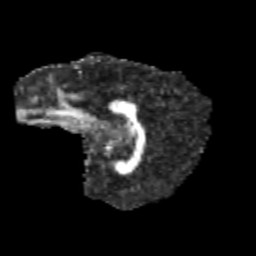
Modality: FA
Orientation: sagittal
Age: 12
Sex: female
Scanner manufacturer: siemens
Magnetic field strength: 3 T
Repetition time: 3.8 s
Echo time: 0.07 s